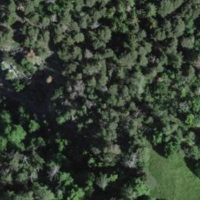
EUNIS habitat code: 44
Species observed at this site:
Satyrus ferula